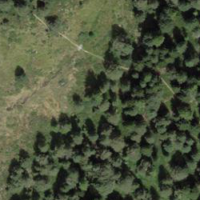
EUNIS habitat code: 43
Species observed at this site:
Arnica montana